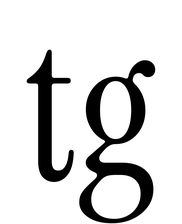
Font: InstrumentSerif-Regular